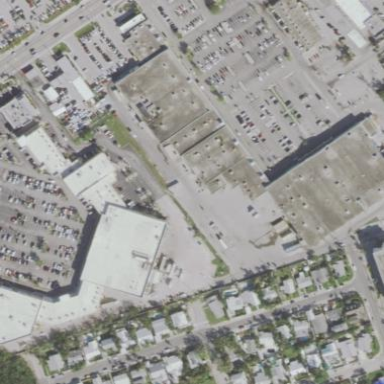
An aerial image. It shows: Retail area.